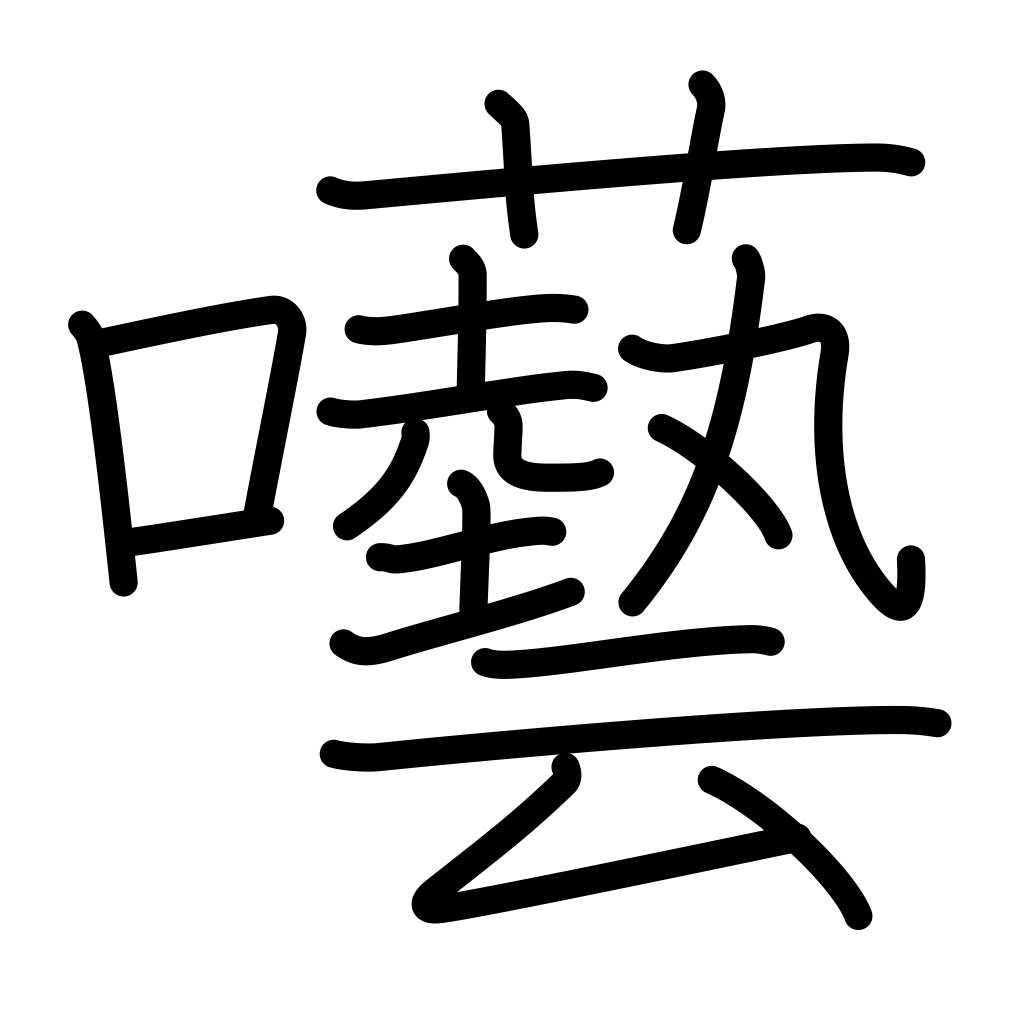
Meaning: foolish talk